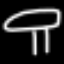
Label: mushroom